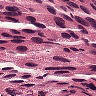
Metastatic tissue present: yes